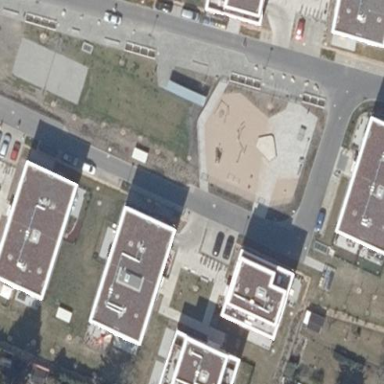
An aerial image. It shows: Playground area for leisure activities on the land.